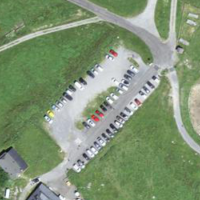
EUNIS habitat code: 24
Species observed at this site:
Parus major
Eryngium alpinum
Phoenicurus ochruros
Rumex alpinus
Fringilla coelebs